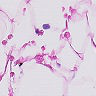
Metastatic tissue present: no